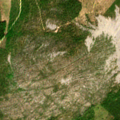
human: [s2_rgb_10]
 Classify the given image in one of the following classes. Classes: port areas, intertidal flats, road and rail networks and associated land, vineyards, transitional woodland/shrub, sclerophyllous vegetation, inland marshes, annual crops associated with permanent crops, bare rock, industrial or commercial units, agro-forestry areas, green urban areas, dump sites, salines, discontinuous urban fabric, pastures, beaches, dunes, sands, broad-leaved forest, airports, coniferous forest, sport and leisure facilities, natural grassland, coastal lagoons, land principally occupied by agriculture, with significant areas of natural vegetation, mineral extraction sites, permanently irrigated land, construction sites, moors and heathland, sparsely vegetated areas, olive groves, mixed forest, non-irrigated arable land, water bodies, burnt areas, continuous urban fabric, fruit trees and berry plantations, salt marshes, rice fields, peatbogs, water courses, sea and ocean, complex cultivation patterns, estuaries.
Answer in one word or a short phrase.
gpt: mixed forest, transitional woodland/shrub, bare rock